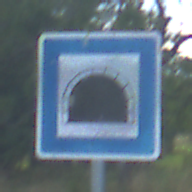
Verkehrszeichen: Tunnel
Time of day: MorningAfternoon
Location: Outdoor (Nature)
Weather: PartlyCloudy
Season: NotSpecified
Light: Natural